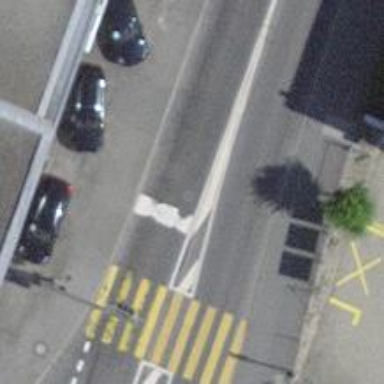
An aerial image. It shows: Road with traffic signals.